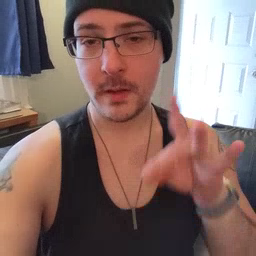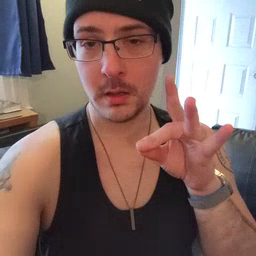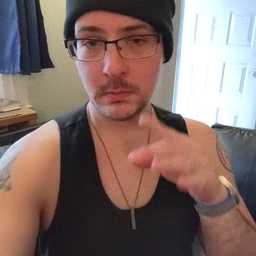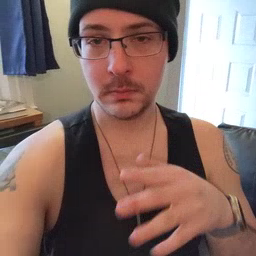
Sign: find